Aerial crown-view tile of a tropical tree (Barro Colorado Island, Panama), acquired 20250414:
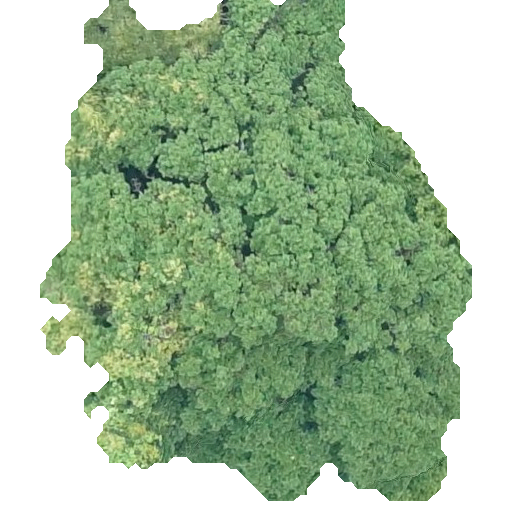
Species: Sloanea terniflora
GBIF accepted scientific name: Sloanea terniflora
Crown area: 237.839 m²